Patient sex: M
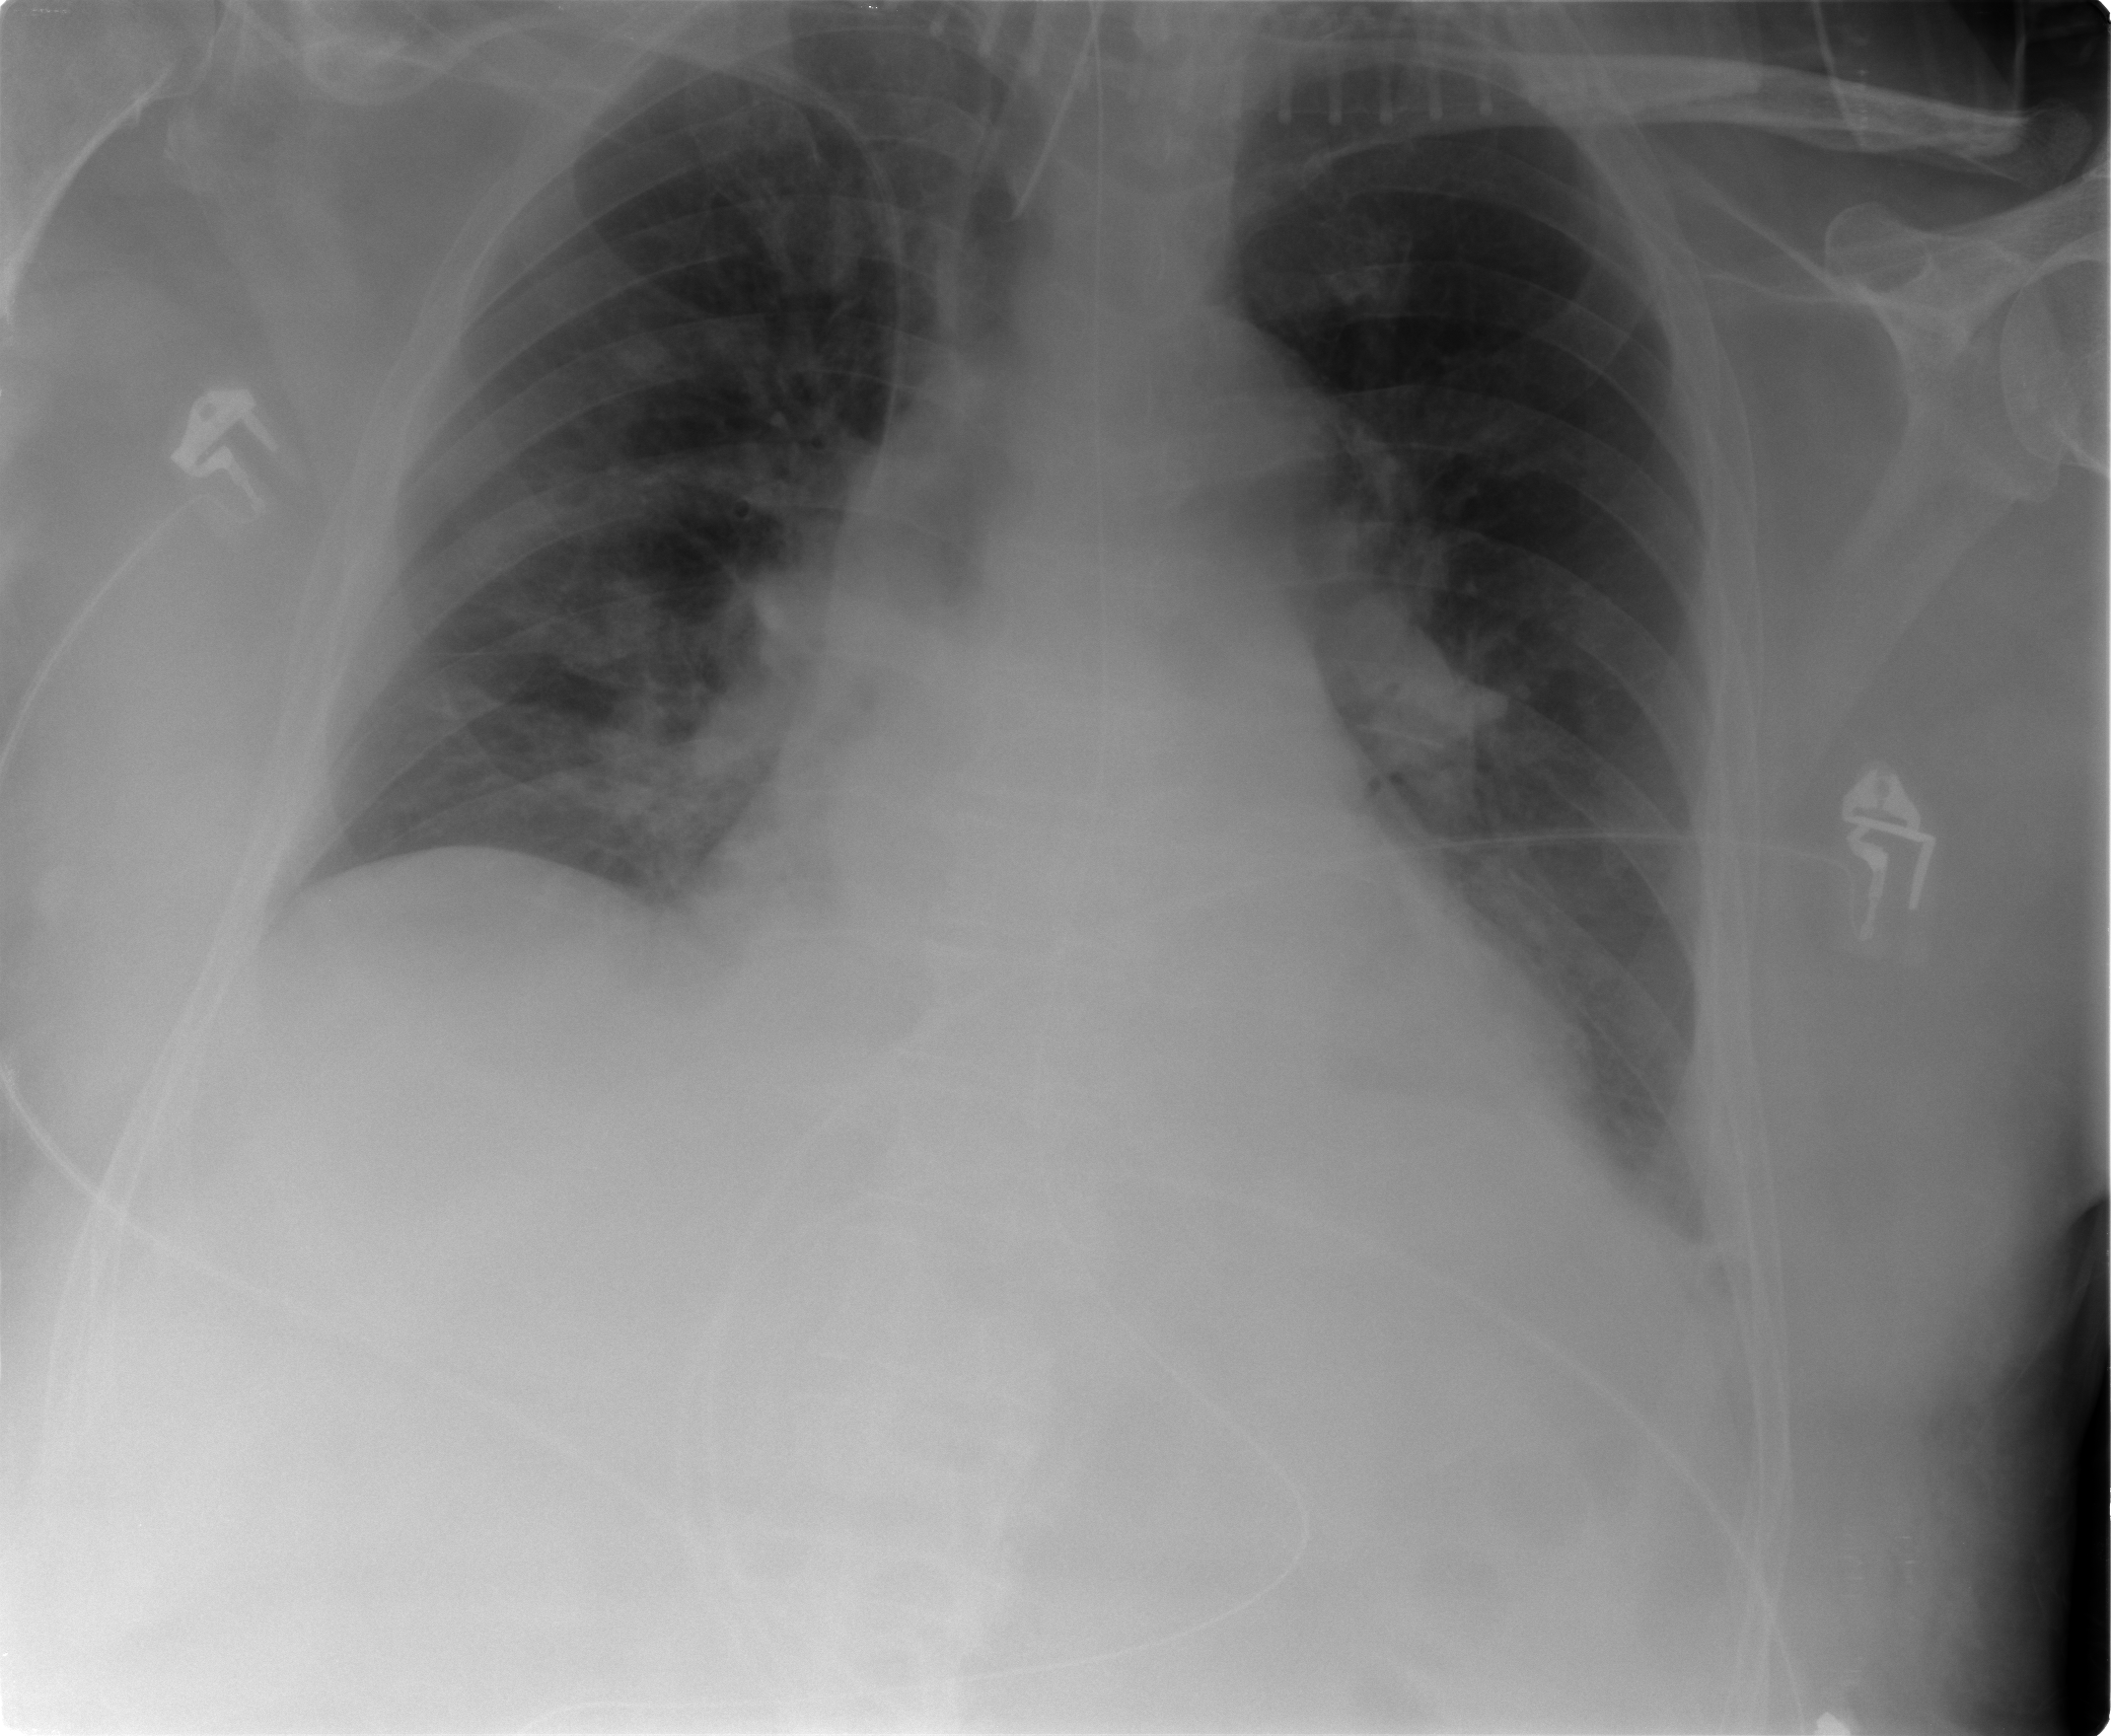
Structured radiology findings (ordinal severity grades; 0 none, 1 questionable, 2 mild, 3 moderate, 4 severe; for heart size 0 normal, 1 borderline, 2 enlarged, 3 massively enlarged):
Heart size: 2
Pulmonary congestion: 0
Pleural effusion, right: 0
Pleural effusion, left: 2
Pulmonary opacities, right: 0
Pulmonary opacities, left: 0
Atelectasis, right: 2
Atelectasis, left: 2